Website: macys
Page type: delivery-shipping
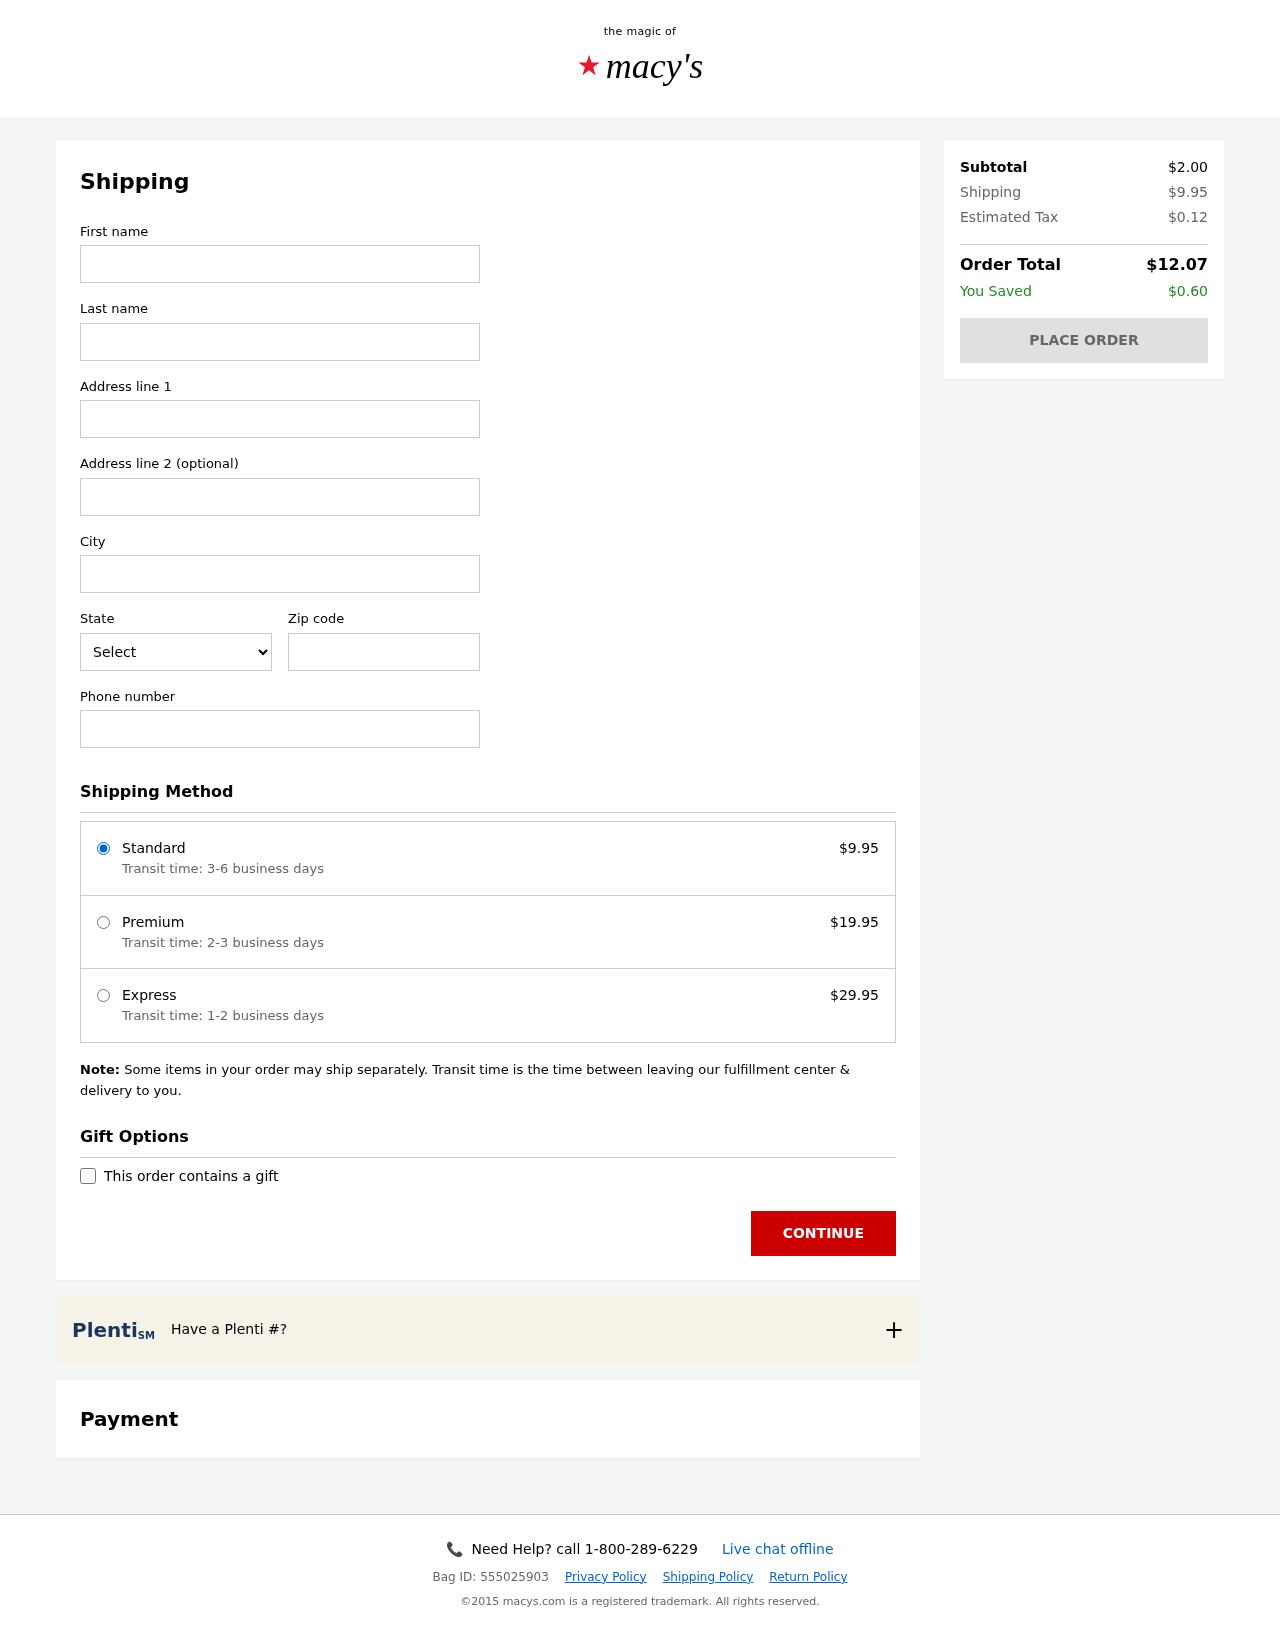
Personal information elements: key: PII_CITY
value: South Carrie
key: PII_FIRSTNAME
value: John
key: PII_LASTNAME
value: Rangel
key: PII_PHONE
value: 8176539206
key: PII_POSTCODE
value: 19762
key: PII_STATE_ABBR
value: MD
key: PII_STREET
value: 1107 Stephanie Ferry
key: PII_STREET2
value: Suite 508
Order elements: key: ORDER_SHIPPING_COST
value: $9.95
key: ORDER_SHIPPING_PREMIUM
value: $19.95
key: ORDER_SHIPPING_EXPRESS
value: $29.95
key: ORDER_SUBTOTAL
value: $2.00
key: ORDER_TAX
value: $0.12
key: ORDER_TOTAL
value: $12.07
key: ORDER_SAVINGS
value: $0.60